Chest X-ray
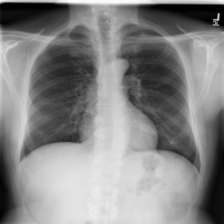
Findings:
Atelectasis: negative
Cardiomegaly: negative
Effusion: negative
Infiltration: negative
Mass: positive
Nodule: negative
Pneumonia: negative
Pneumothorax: negative
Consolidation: negative
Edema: negative
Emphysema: negative
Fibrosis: negative
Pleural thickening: negative
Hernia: negative